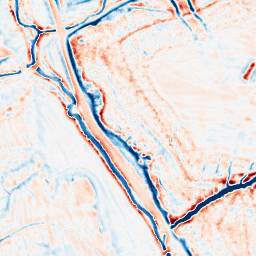
Category: edge_preserving
Decomposition family: bilateral
Decomposition parameters: d: 15
sigma_color: 75
sigma_space: 25
Upsampling method: bicubic
Upsampling parameters: scale: 2
Upsampling scale: 2